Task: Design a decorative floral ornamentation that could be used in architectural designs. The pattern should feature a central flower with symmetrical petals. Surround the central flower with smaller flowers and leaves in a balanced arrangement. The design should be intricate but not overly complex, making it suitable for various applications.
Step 343:
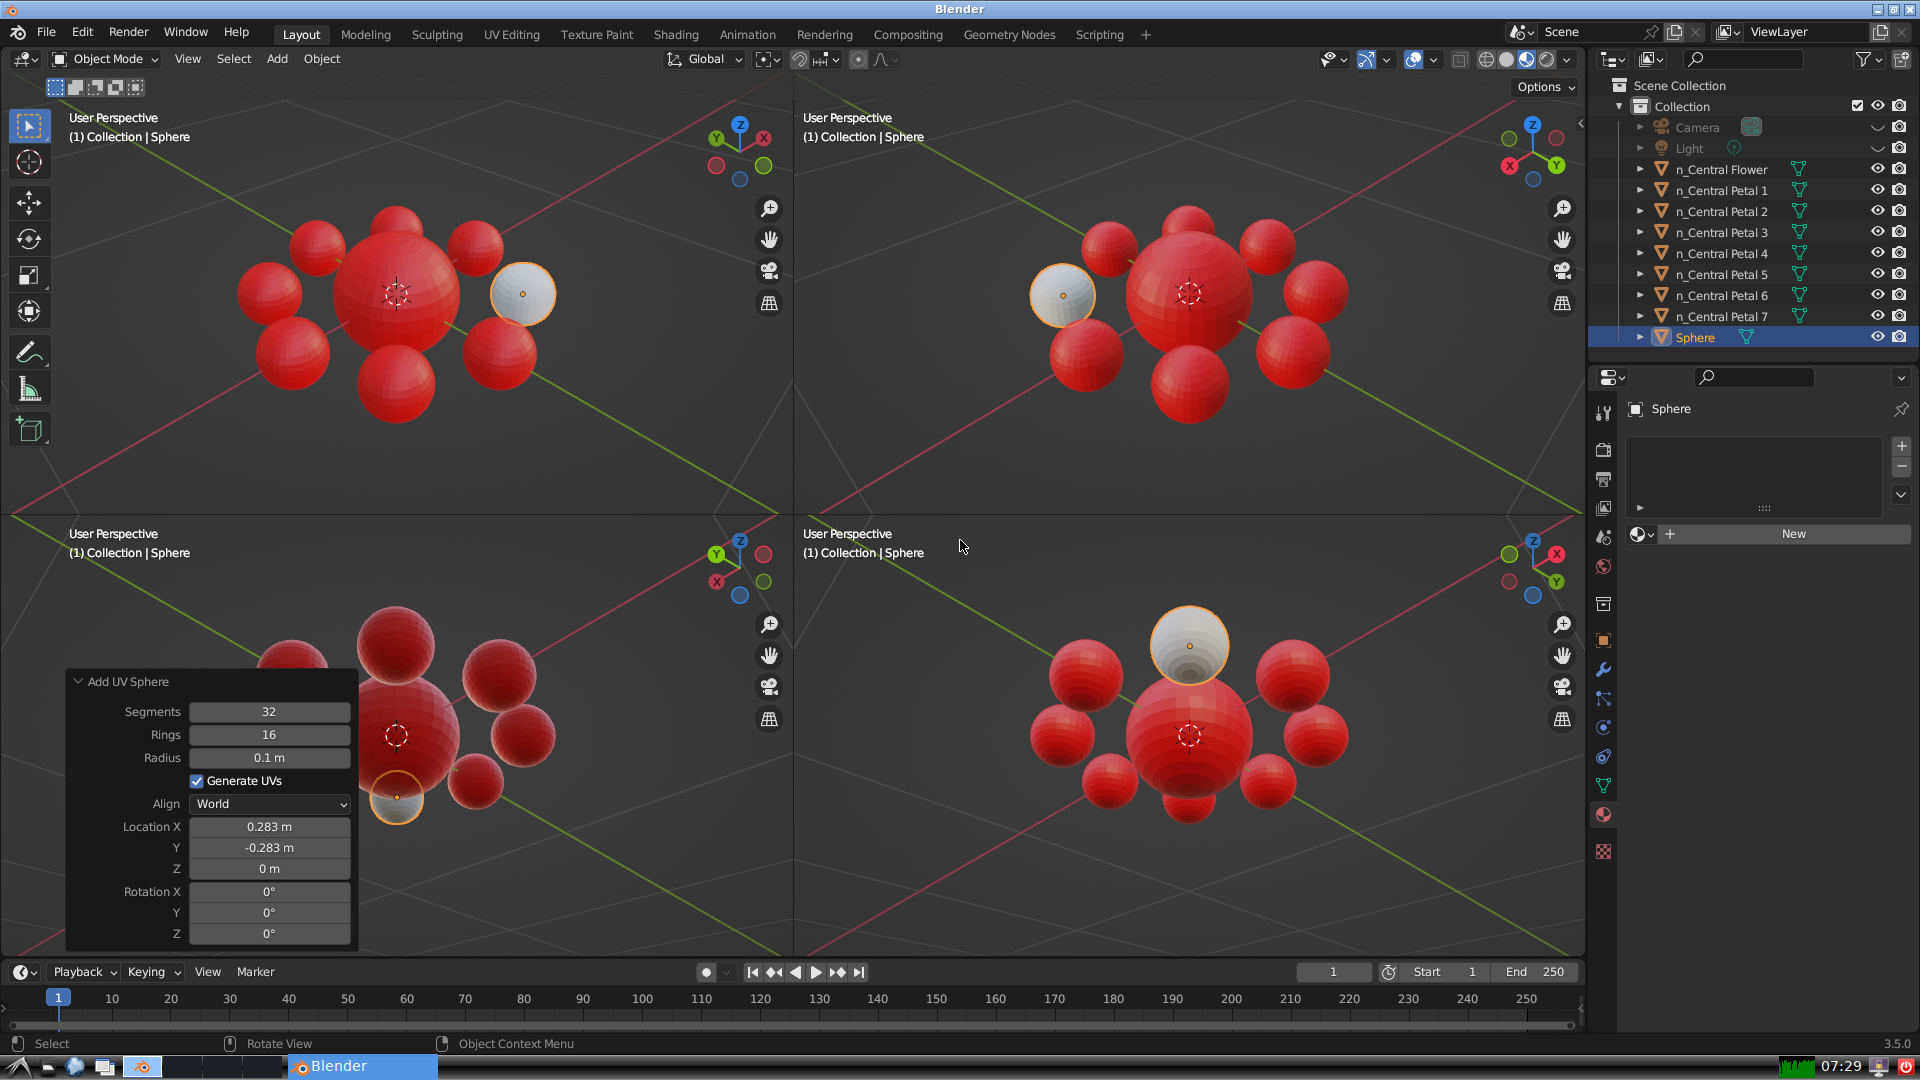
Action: {"mouse_move": [1608, 631]}